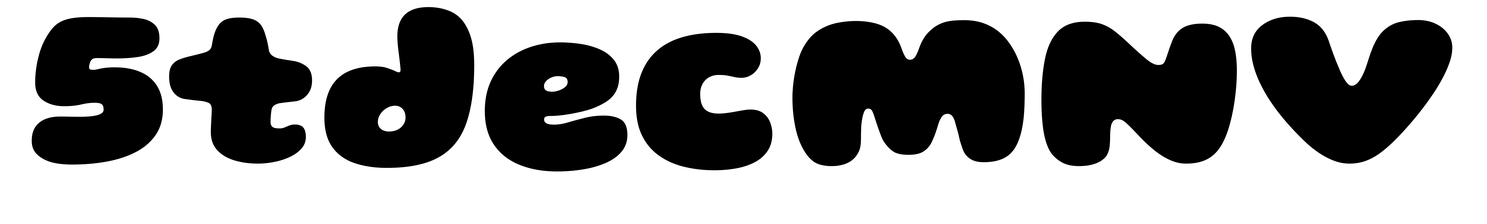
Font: Gluten_Black